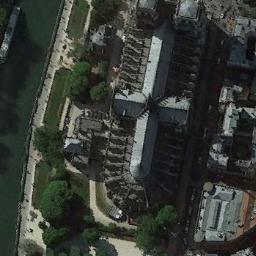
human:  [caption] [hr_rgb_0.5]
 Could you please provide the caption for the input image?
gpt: The church is between buildings and grass .

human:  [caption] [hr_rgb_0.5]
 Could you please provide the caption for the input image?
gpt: The church with two towers and the rest of the church has a cross-shaped sloping roof .

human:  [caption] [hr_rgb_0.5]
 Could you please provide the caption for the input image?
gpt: This is a church that looks like a cross from above .

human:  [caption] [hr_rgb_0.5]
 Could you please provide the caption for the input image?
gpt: A black lattice roof church, The main roof is cross-shaped, Surrounded by tree buildings and roads driving .

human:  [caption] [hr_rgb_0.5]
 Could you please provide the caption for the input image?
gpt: There is a road near the church .